Question: Ever since I upgraded my project to MVC4, my Razor helpers are marked with red squiggles, and intellisense doesn't work; everything works at design time though. Can anyone help?

Here is what my Views/Web.config has.
'''
<system.web.webPages.razor>
<host factoryType="System.Web.Mvc.MvcWebRazorHostFactory, System.Web.Mvc, Version=4.0.0.0, Culture=neutral, PublicKeyToken=31BF3856AD364E35" />
<pages pageBaseType="Qwiple.Web.Views.BaseViewPage">
<namespaces>
<add namespace="System.Web.Mvc" />
<add namespace="System.Web.Mvc.Ajax" />
<add namespace="System.Web.Mvc.Html" />
<add namespace="System.Web.Routing" />
<add namespace="System.Web.Helpers"/>
</namespaces>
</pages>
</system.web.webPages.razor>
'''
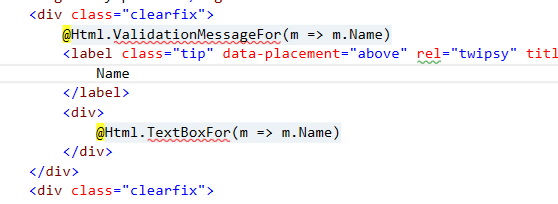
Answer: I figured it out. During the upgrade I missed changing the version of the razor section in the Views/web.config. Make sure that the section groups match the sample below.
'''
<sectionGroup name="system.web.webPages.razor" type="System.Web.WebPages.Razor.Configuration.RazorWebSectionGroup, System.Web.WebPages.Razor, Version=2.0.0.0, Culture=neutral, PublicKeyToken=31BF3856AD364E35">
<section name="host" type="System.Web.WebPages.Razor.Configuration.HostSection, System.Web.WebPages.Razor, Version=2.0.0.0, Culture=neutral, PublicKeyToken=31BF3856AD364E35" requirePermission="false" />
<section name="pages" type="System.Web.WebPages.Razor.Configuration.RazorPagesSection, System.Web.WebPages.Razor, Version=2.0.0.0, Culture=neutral, PublicKeyToken=31BF3856AD364E35" requirePermission="false" />
</sectionGroup>
'''